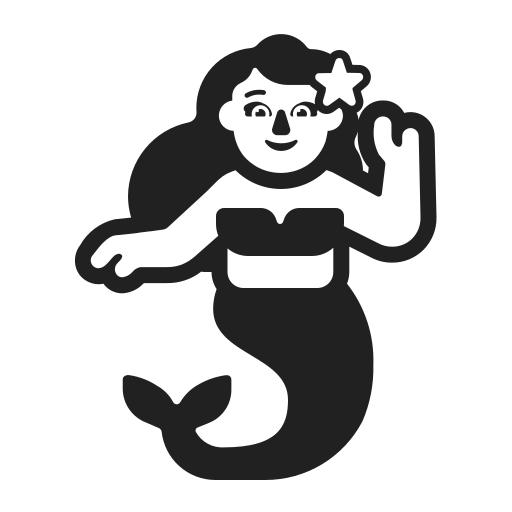
woman merpeople high contrast default